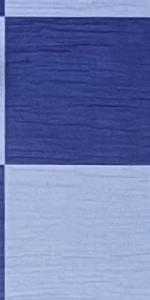
Label: Empty